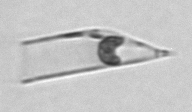
Label: Rhizosolenia